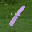
Label: 1